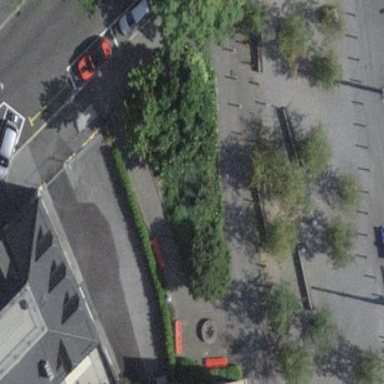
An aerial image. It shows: Park with compacted surface.